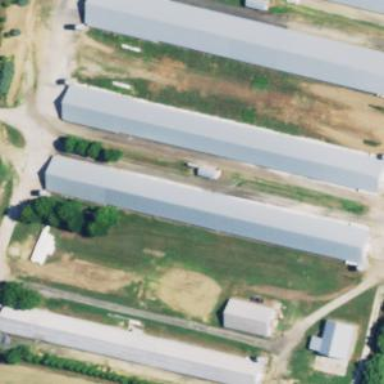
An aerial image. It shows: Farm auxiliary building.